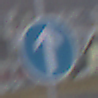
Verkehrszeichen: VorgeschriebeneFahrtrichtungGeradeaus
Umgebung: Outdoor, Beach
Tageszeit: SunriseSunset
Wetter: Overcast
Licht: Natural
Jahreszeit: NotSpecified
Kontrast: LowContrast